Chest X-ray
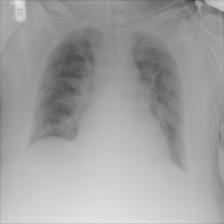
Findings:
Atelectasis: negative
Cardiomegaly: negative
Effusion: positive
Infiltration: positive
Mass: negative
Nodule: negative
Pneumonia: negative
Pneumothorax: negative
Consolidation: positive
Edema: negative
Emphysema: negative
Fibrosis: negative
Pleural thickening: negative
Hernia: negative